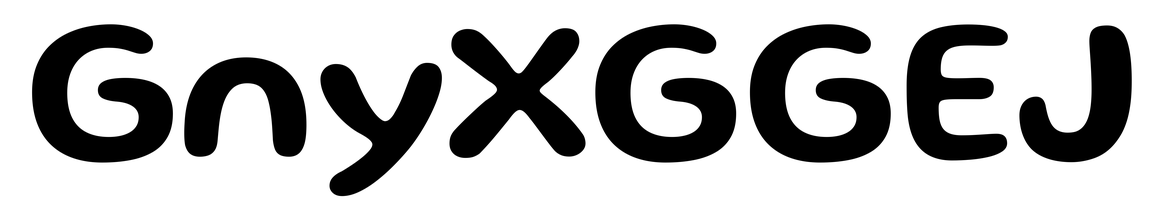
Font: Gluten_Medium